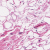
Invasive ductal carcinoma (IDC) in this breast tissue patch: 0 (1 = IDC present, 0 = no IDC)